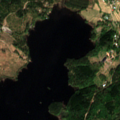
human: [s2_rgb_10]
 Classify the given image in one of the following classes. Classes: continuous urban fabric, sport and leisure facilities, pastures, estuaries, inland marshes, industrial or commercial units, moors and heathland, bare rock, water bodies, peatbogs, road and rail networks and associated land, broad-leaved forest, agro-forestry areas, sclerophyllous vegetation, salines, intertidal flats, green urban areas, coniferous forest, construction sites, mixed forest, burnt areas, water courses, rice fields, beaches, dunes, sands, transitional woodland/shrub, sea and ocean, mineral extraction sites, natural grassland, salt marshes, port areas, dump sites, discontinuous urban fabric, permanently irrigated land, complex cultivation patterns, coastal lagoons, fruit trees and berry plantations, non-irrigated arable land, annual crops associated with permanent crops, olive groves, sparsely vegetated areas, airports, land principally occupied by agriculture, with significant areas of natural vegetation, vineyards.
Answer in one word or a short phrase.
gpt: land principally occupied by agriculture, with significant areas of natural vegetation, mixed forest, water bodies